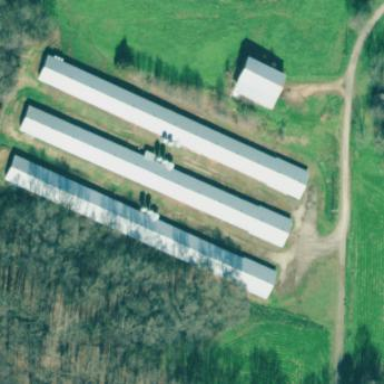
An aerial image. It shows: Poultry house.